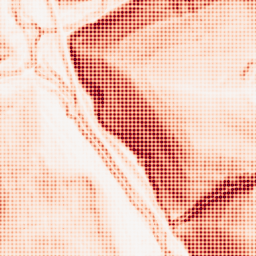
Category: morphological
Decomposition family: morphological_gradient
Decomposition parameters: size: 5
shape: square
Upsampling method: sinc_blackman
Upsampling parameters: scale: 8
kernel_size: 8
Upsampling scale: 8